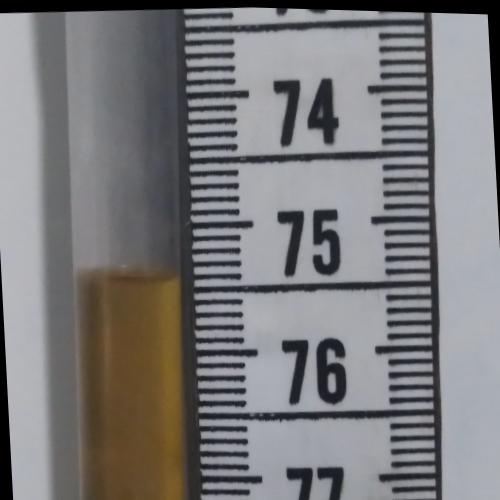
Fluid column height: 75.4 cm